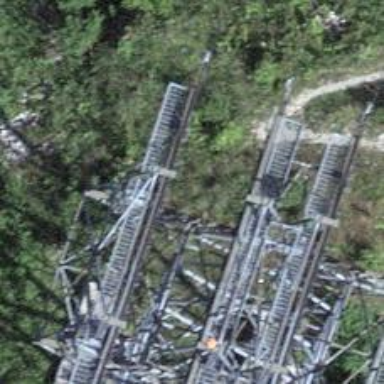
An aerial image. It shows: Pylon used for aerialway.